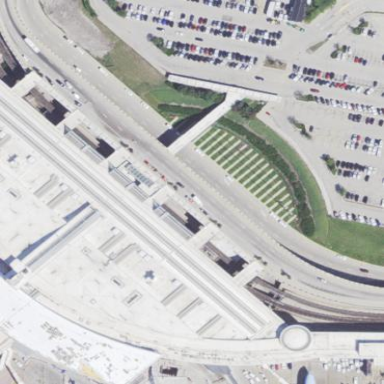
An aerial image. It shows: Train station building.